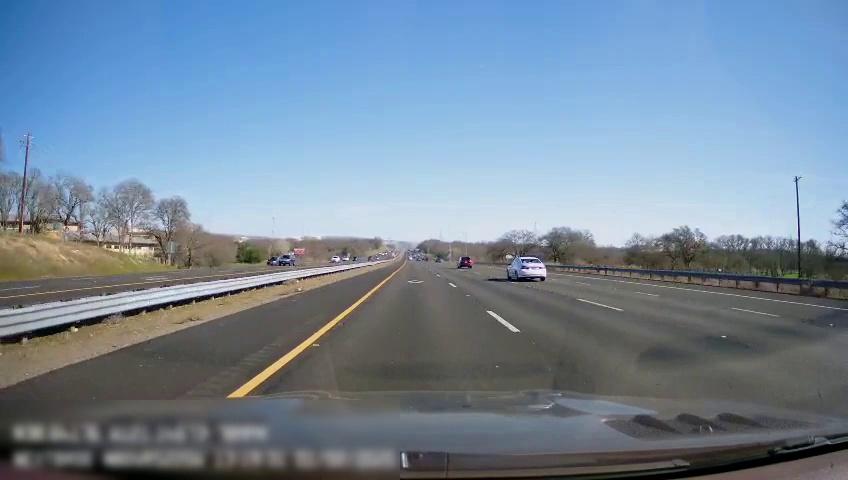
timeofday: Day
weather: Sunny
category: Drivable Space
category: Drivable Space
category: Vehicles | Car
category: Vehicles | SUV
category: Vehicles | SUV
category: Vehicles | Car
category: Vehicles | Car
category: Lanes | Opposite Lane
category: Lanes | Opposite Lane
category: Lanes | Current Lane
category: Lanes | Current Lane
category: Lanes | Alternate Lane
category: Lanes | Alternate Lane
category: Lanes | Alternate Lane